Question: Given a group of developers, each one has the following requirements on the respective (local)Windows machines:
1. Through IDEs like Eclipse, STS etc., run Spring, Hibernate etc. projects
2. Quickly build, deploy , run, change if required, rebuild and redeploy(everything, preferably via IDEs) the projects available on Github
There are following constraints/objectives :
1. The individual developer machines have restricted or no Internet access
2. The developers must take the required jars from a single location which will store jars required across the team
3. Whenever required, a developer must be able to pull updated jars from the central location onto his local environment and continue to run the projects seamlessly
4. Within the IDE, build a Github project and run it (locally)
Attached is the image to give a clear idea of the work environment which I'm envisaging!
I have started reading Maven but quite overwhelmed - how should I proceed?

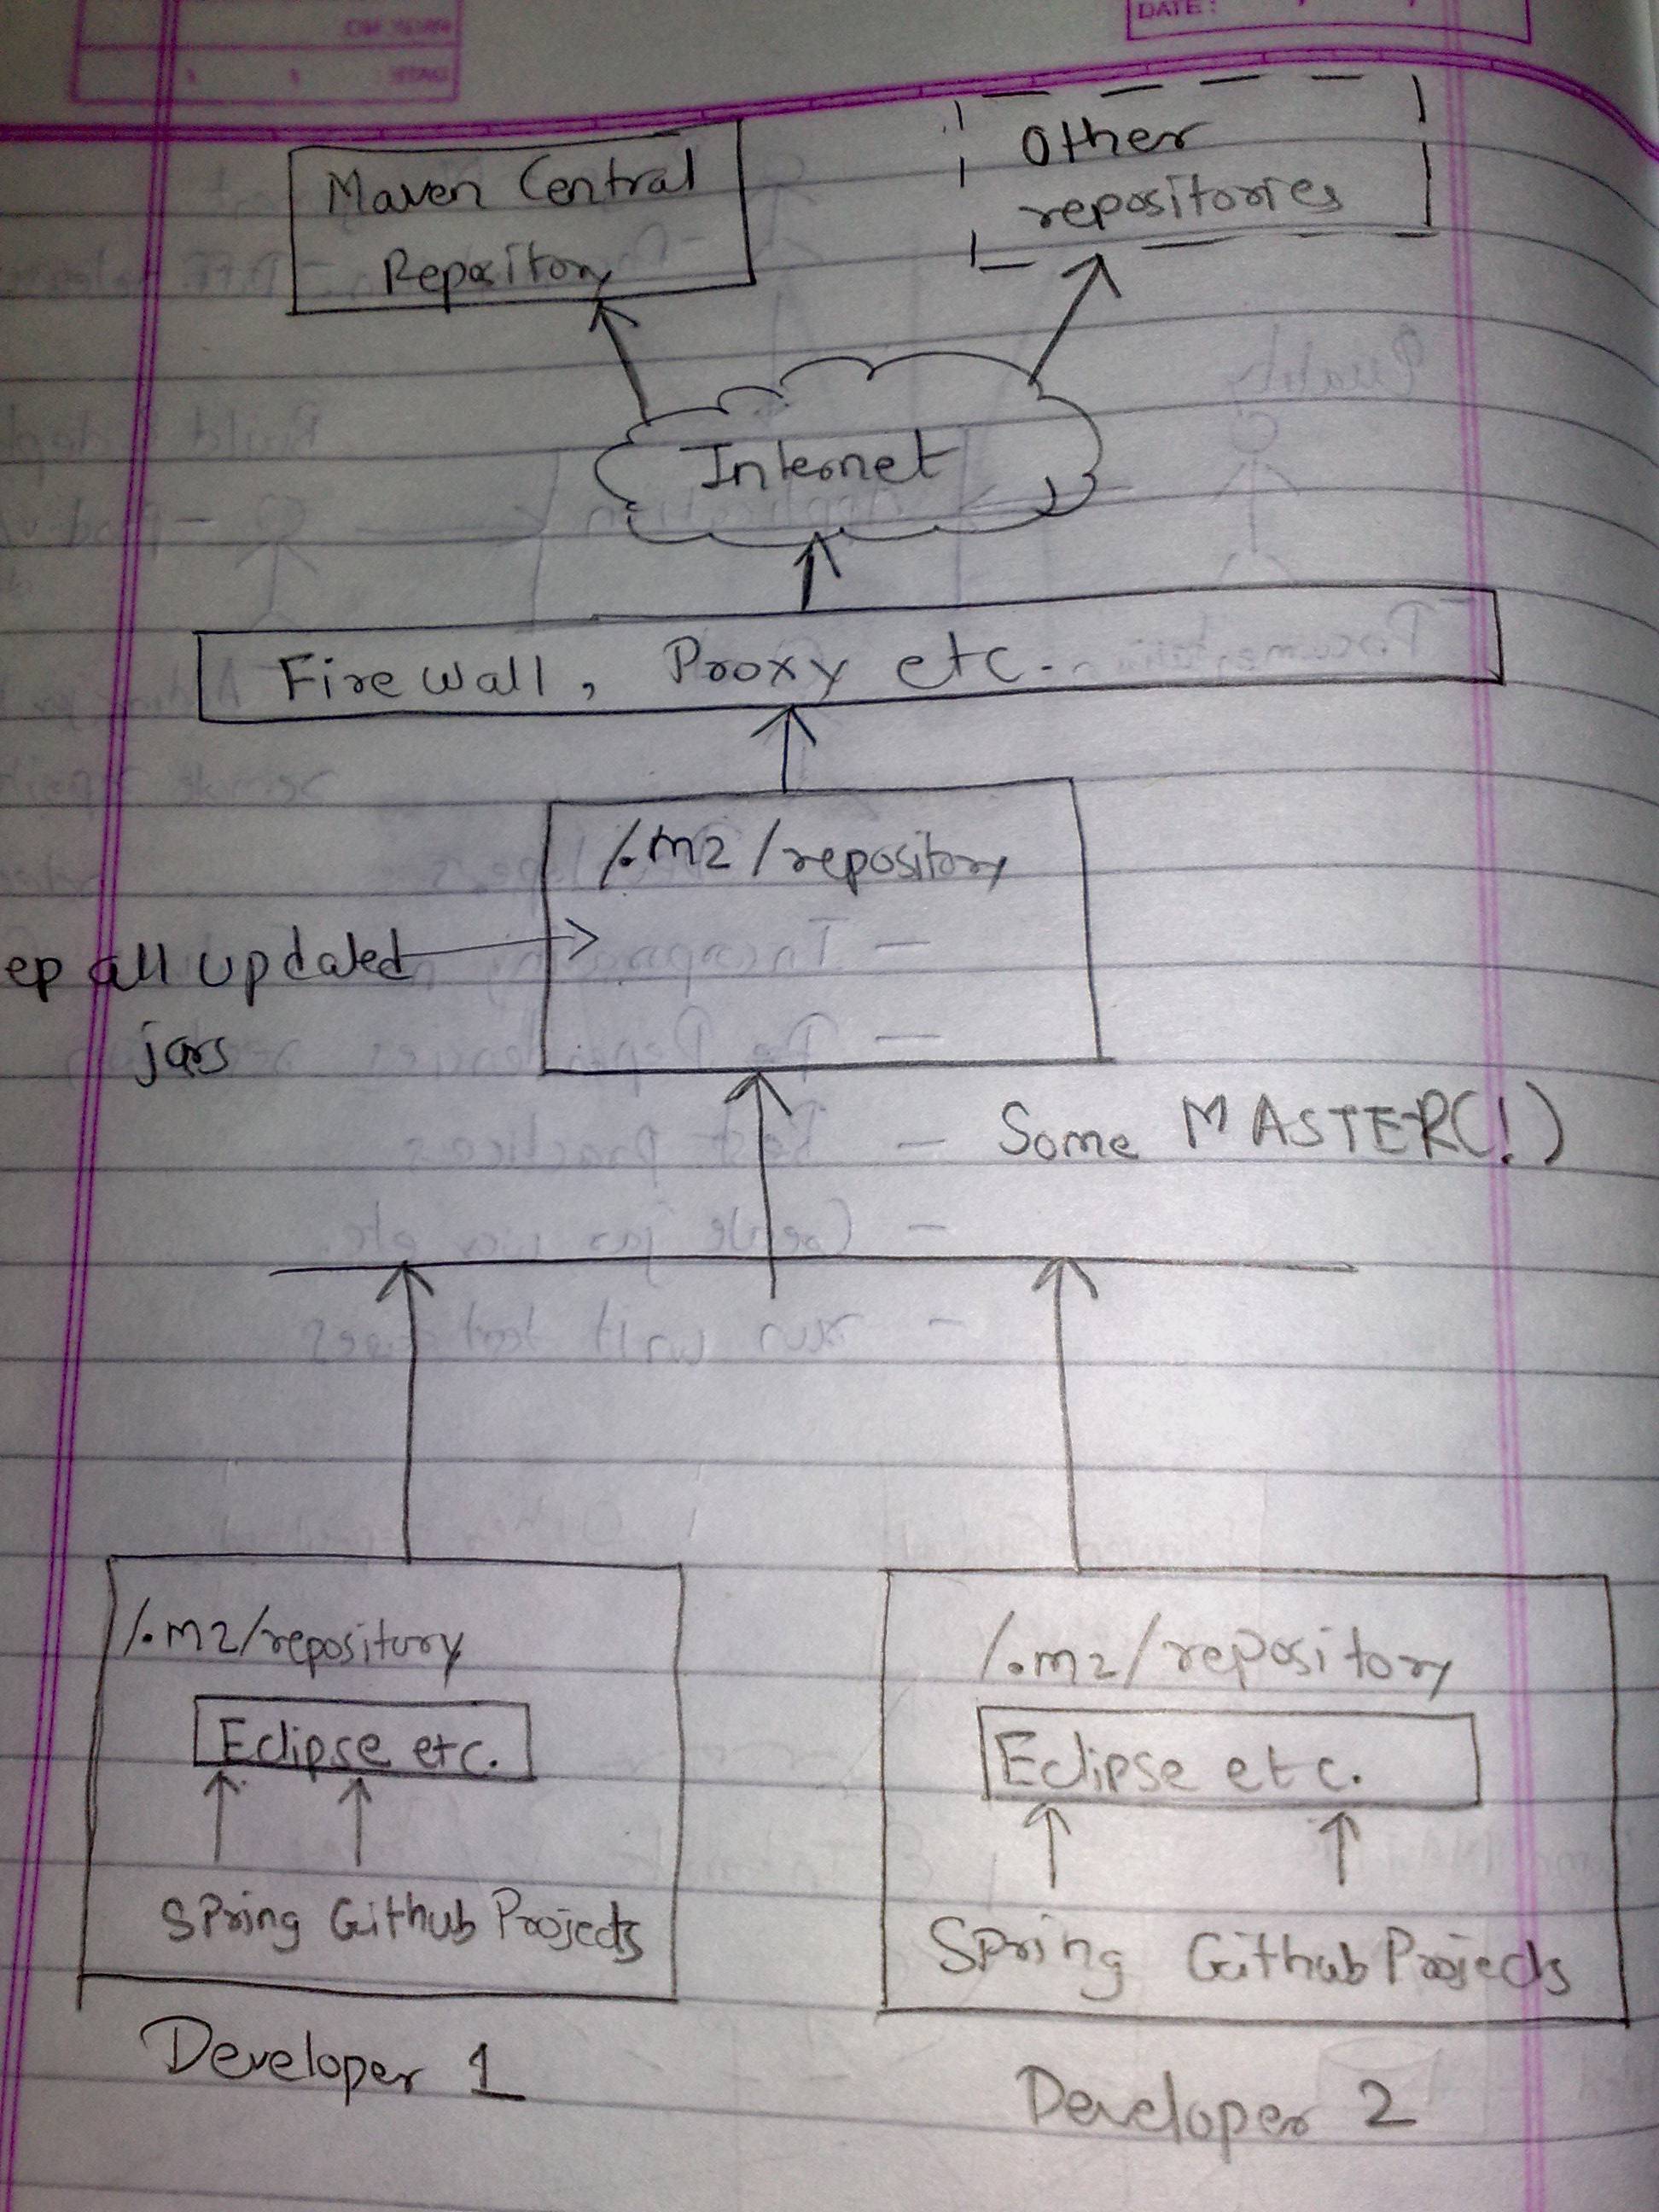
Answer: As suggested by Sander Verhagen in another answer, what you should do is to use a repository proxy. Nexus and Artifactory is the most famous one. Here I will describe briefly steps you need to do for what you are looking for:
1. Set up Nexus in machine M
2. In Nexus, setup a proxy repository to Central (this should be available out of box), and other repositories that you want your developer to access. You may need to add http proxy setting when you are configuring the Repo Proxy.
3. (Optional, but recommended) setup a repository group which includes all the public repository proxies. Assuming URL of this proxy group is http://M/nexus/groups/public
4. In developer's machine, update ~/.m2/settings.xml, set http://M/nexus/groups/public as the mirror of central. If you created other internal hosted repositories in Nexus, you may add them in settings.xml as well.
That's all. You can use Maven as normal. Dependencies will now be fetched from Nexus in M.